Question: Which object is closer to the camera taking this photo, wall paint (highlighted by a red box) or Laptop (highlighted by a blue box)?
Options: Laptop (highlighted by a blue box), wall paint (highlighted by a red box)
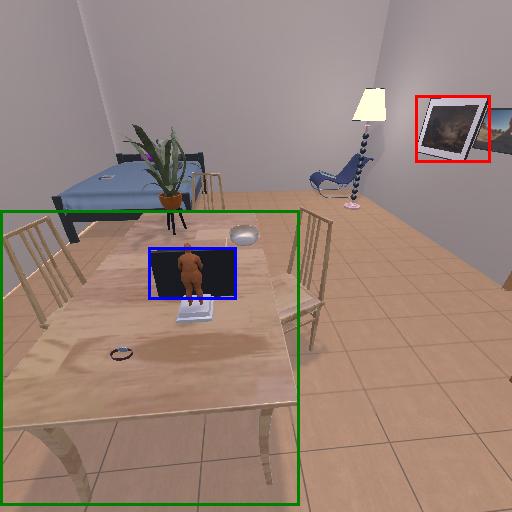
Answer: Laptop (highlighted by a blue box)